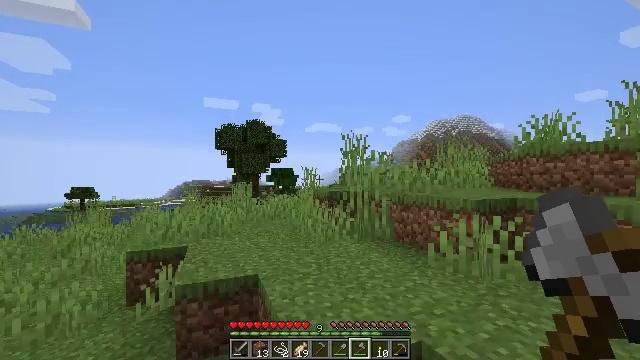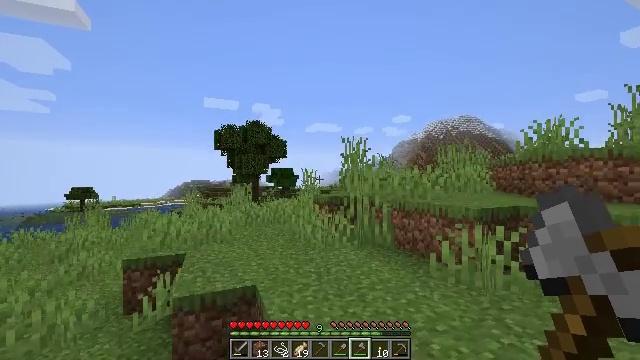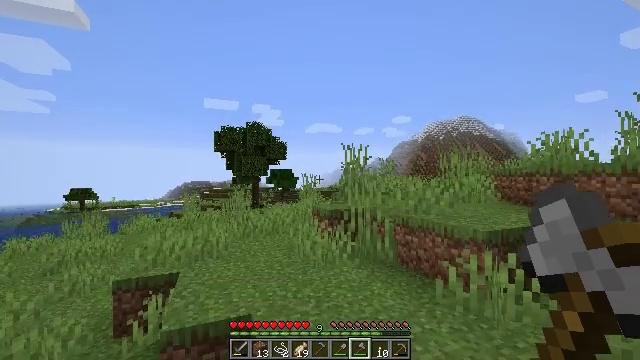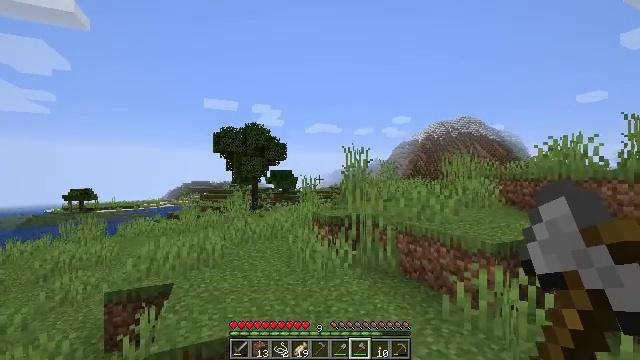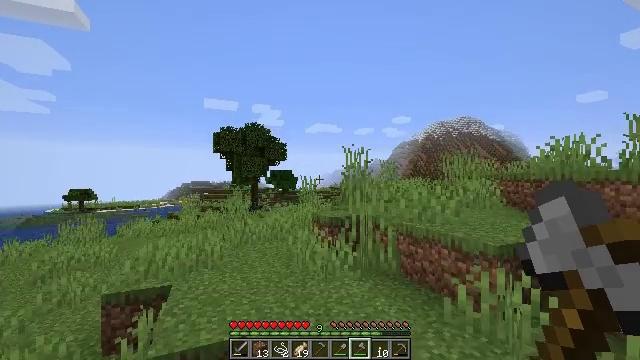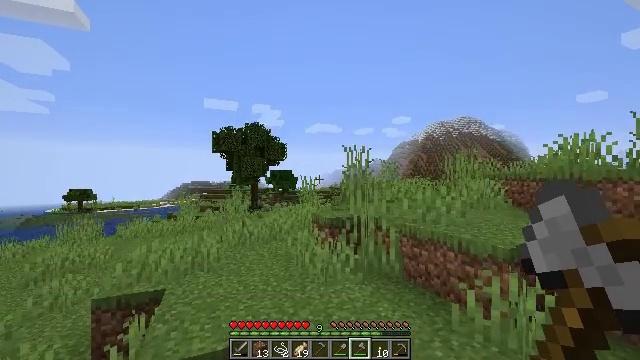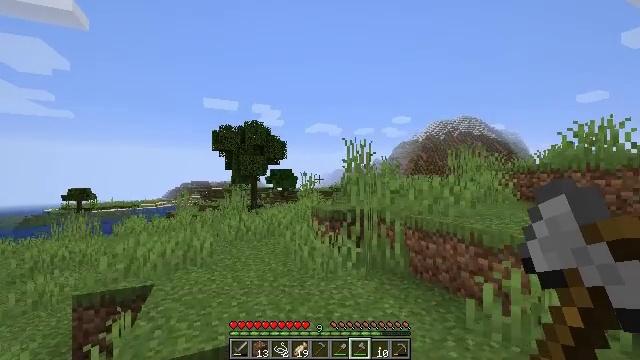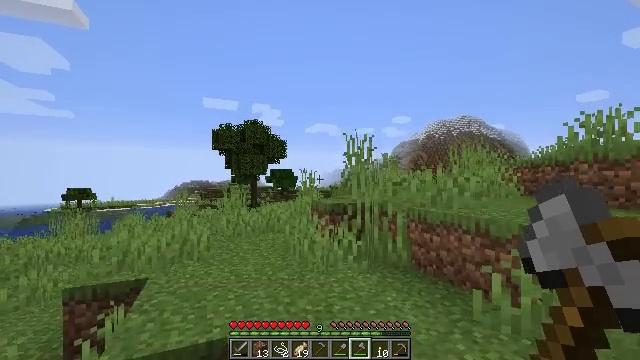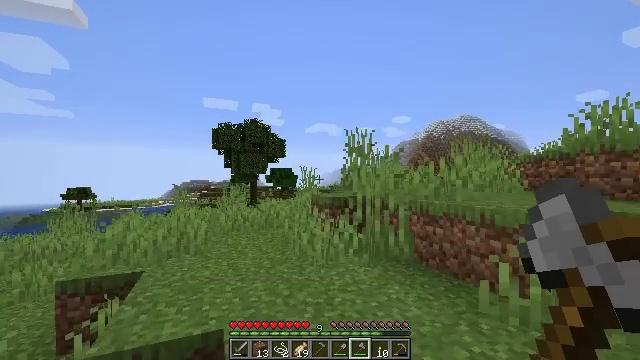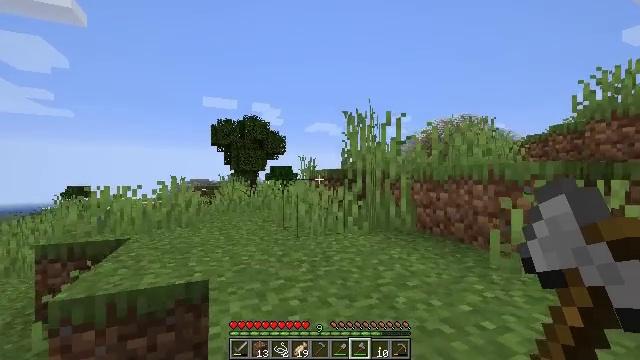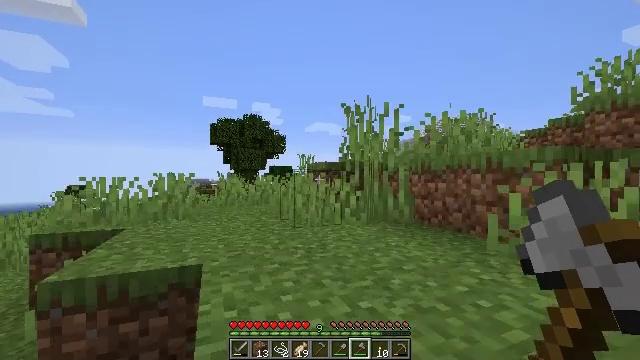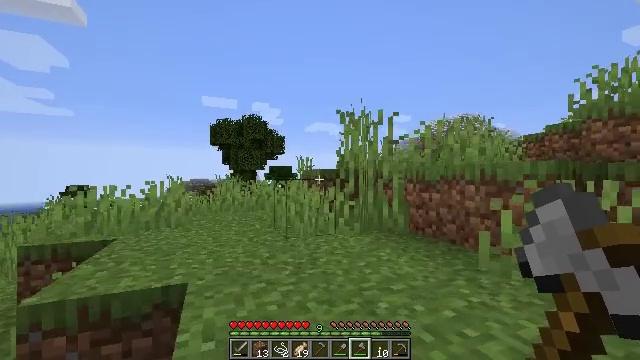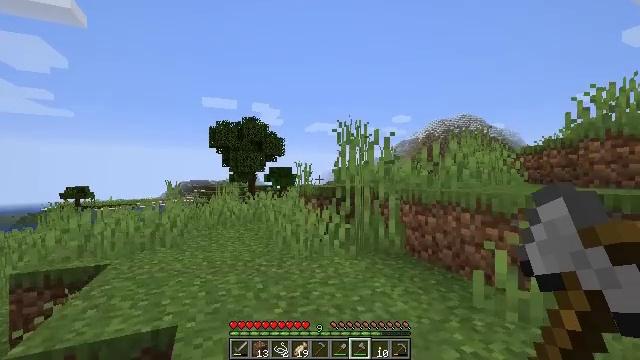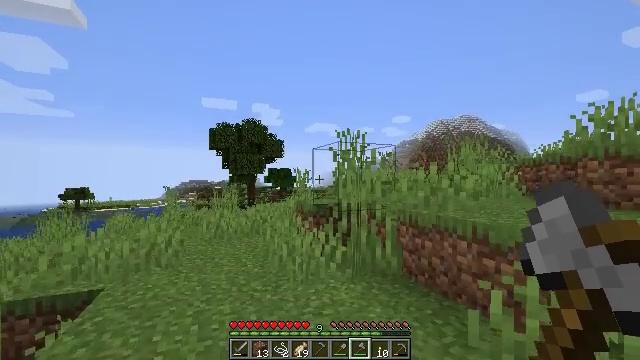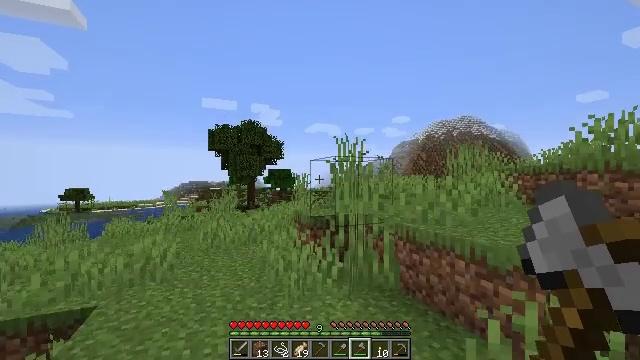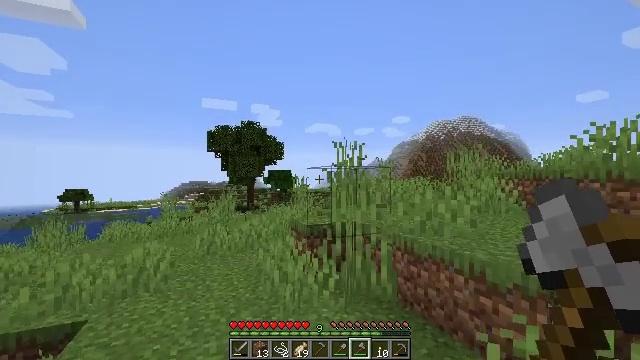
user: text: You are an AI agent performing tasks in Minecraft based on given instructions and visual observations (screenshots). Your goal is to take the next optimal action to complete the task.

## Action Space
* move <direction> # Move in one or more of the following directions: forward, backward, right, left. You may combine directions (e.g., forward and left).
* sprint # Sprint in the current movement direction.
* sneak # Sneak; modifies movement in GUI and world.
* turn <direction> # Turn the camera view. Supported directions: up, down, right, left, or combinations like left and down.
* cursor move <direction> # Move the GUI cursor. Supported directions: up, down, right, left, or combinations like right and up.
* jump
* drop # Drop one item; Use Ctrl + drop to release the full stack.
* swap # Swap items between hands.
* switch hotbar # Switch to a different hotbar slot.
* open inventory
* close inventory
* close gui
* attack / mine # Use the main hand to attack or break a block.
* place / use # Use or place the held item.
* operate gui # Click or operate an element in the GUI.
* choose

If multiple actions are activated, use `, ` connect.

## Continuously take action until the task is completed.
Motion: motion action
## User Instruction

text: Mine oak leaves.
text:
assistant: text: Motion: move forward, jump
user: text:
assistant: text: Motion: move forward, jump
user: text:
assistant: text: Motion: move forward, jump
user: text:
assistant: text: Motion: move forward, jump
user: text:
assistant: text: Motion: move forward, jump
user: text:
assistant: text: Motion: move forward, jump
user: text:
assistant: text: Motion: move forward, jump
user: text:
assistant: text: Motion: move forward, jump
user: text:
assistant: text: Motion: move forward
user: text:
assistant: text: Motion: move forward
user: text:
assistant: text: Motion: move forward, jump
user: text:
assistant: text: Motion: move forward, jump
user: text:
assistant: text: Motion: move forward, jump
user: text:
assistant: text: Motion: move forward, jump
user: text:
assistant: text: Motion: move forward, jump
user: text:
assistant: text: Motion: move forward, jump
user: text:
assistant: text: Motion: move forward, jump
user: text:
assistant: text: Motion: move forward, jump
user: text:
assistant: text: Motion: move forward
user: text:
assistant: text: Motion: move forward, turn right and down
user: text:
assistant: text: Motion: turn right and down
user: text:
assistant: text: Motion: turn right and down
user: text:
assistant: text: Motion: move forward, turn right
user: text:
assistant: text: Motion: move forward
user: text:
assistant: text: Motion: move forward
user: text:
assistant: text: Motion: no_op
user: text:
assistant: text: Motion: move forward
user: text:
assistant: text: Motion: move forward, jump
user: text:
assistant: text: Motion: move forward, jump
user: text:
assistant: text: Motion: move forward, jump